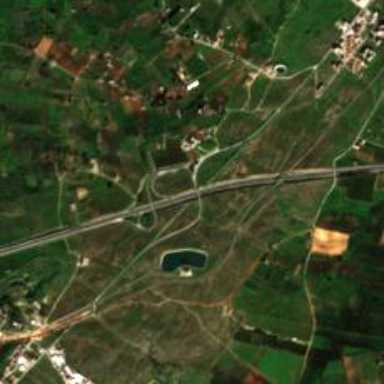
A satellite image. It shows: Motorway junction.